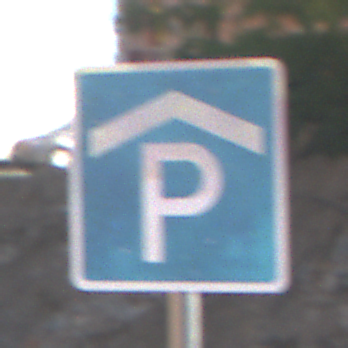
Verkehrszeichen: Parkhaus
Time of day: MorningAfternoon
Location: Outdoor (Suburban)
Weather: PartlyCloudy
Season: NotSpecified
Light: Natural